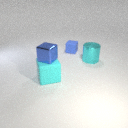
large cyan rubber cube to the left of large cyan metal cylinder